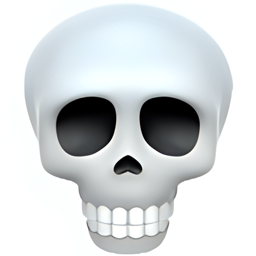
Name: skull
Emoji: 💀
Group: Smileys & Emotion
Sub-group: face-negative